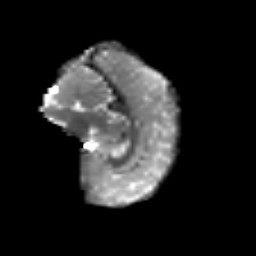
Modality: T2w
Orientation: sagittal
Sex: female
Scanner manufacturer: siemens
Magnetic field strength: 3 T
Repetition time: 5 s
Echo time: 0.071 s